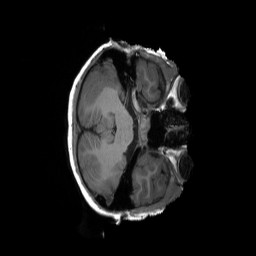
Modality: T1w
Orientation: axial
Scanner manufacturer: siemens
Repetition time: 2.3 s
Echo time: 0.00229 s